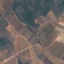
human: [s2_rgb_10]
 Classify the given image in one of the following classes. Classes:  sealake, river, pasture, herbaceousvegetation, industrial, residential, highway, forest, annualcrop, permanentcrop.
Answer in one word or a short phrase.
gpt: PermanentCrop